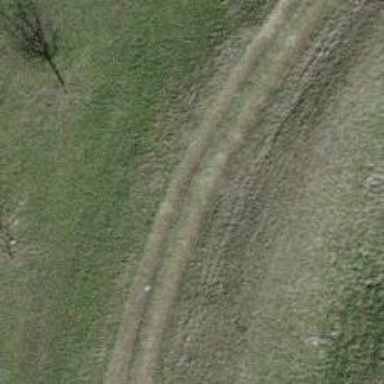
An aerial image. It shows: Track with very rough surface.